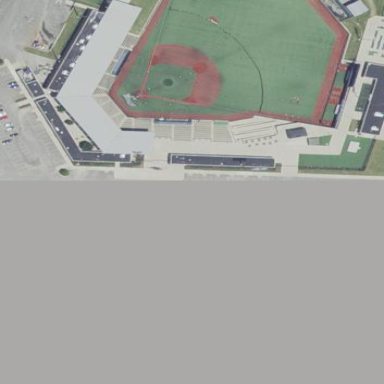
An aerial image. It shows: Baseball stadium for leisure land sports.